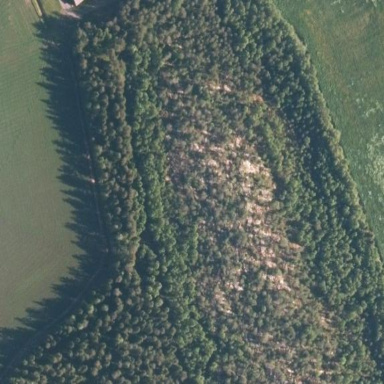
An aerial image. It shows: Beautiful woodland area.